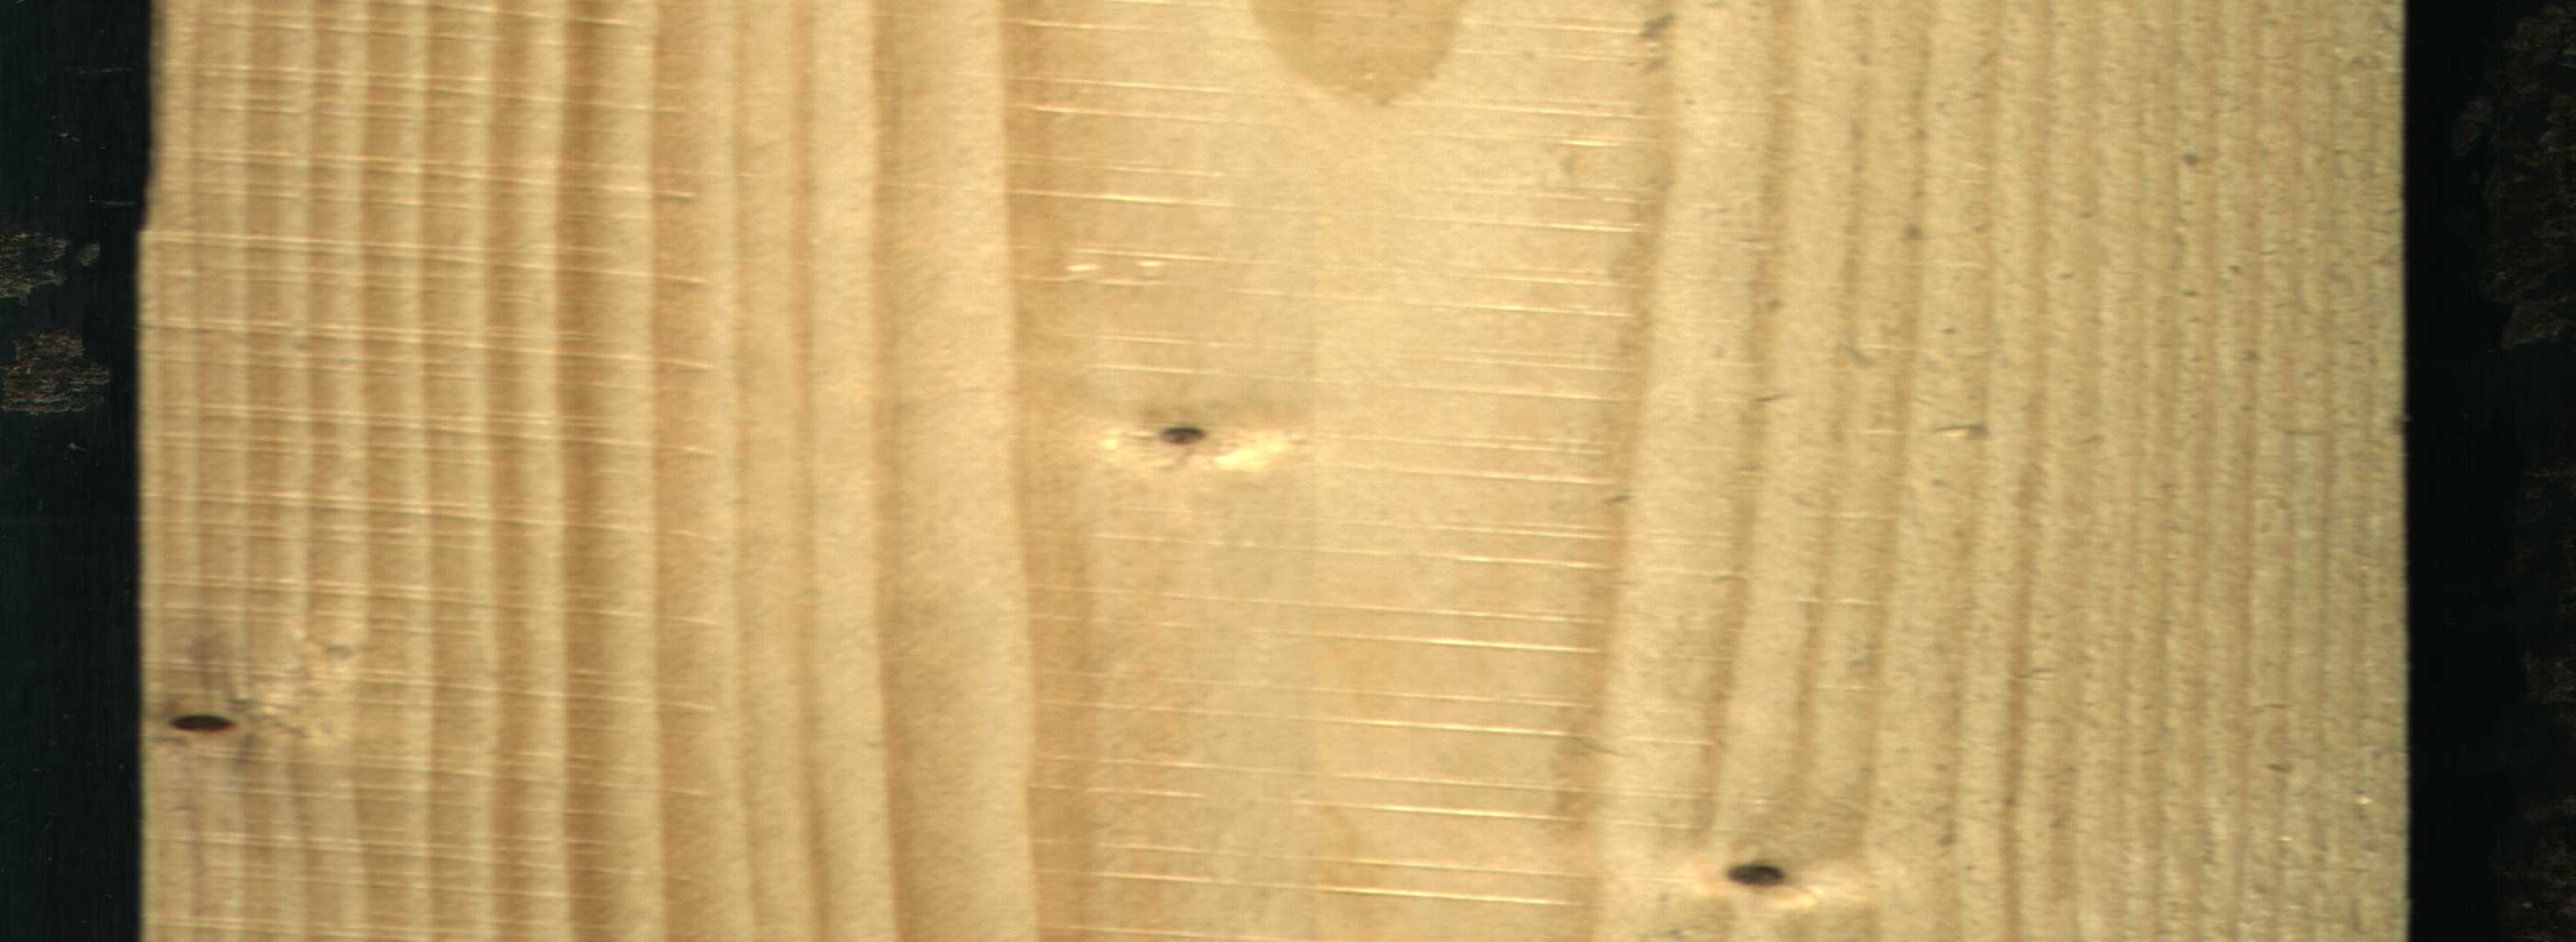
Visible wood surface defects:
Dead_Knot
Dead_Knot
Live_Knot